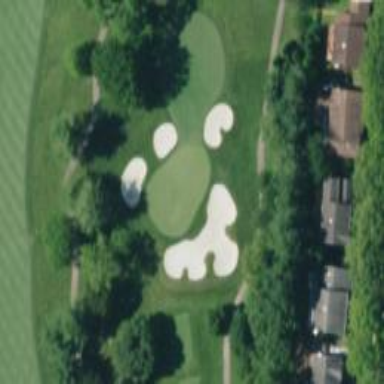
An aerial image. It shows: Golf hole.